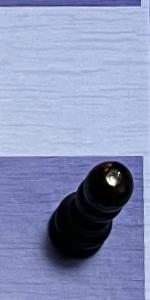
Label: Pawn_Black